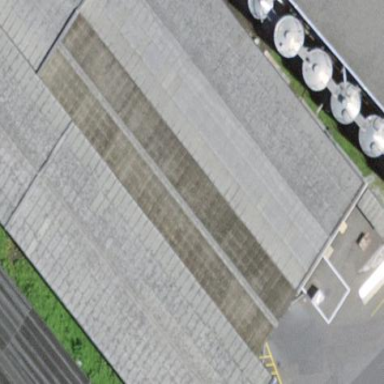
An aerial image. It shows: Industrial building.